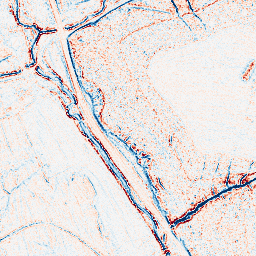
Category: edge_preserving
Decomposition family: bilateral
Decomposition parameters: d: 5
sigma_color: 150
sigma_space: 100
Upsampling method: cubic_mitchell
Upsampling parameters: scale: 4
Upsampling scale: 4